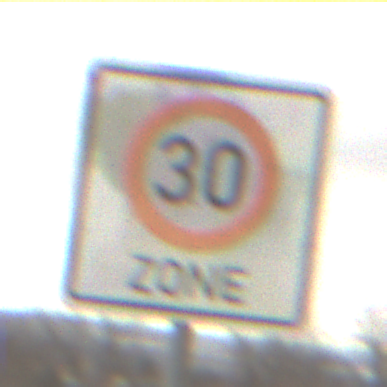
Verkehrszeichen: BeginnZone30
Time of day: Midday
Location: Outdoor (Nature)
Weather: Overcast
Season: NotSpecified
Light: Natural